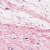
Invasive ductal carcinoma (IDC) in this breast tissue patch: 0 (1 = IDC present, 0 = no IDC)